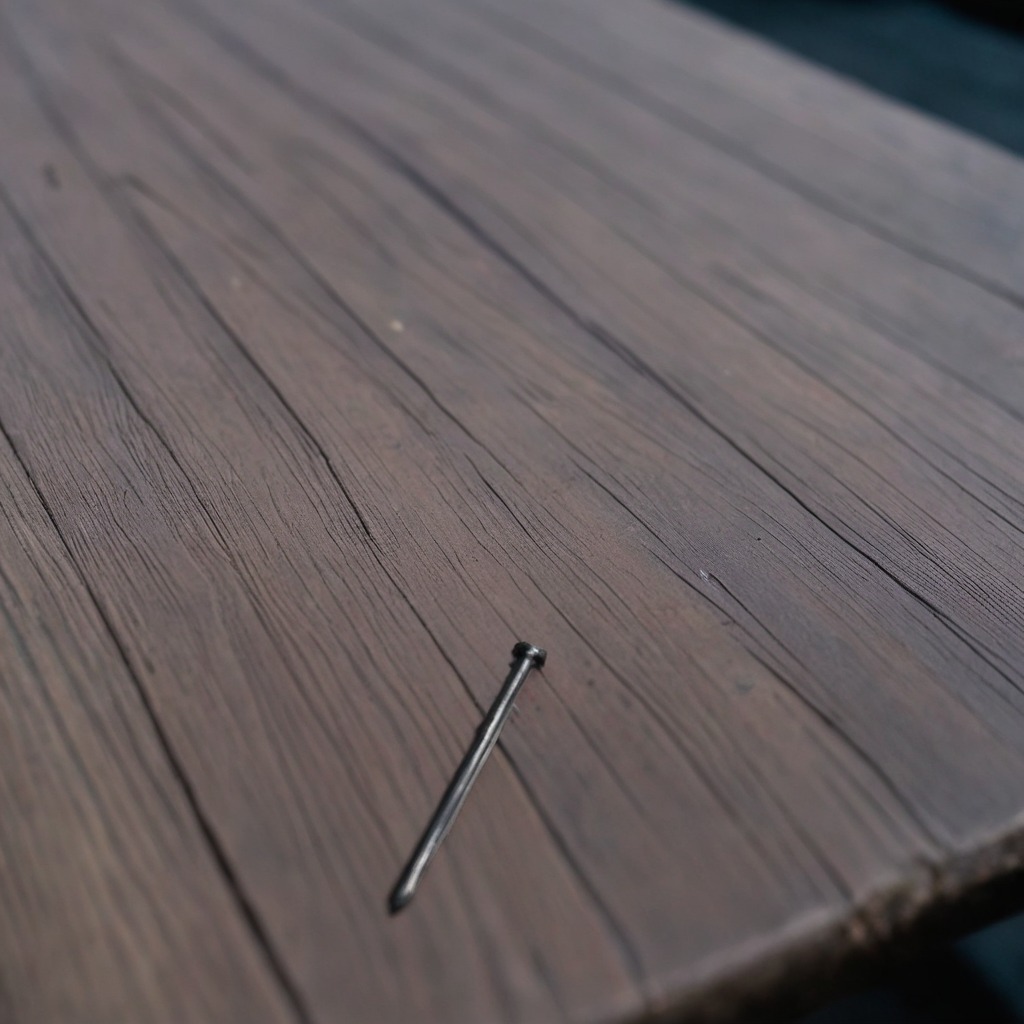
An iron nail lies on the old table in a small garage at twilight.